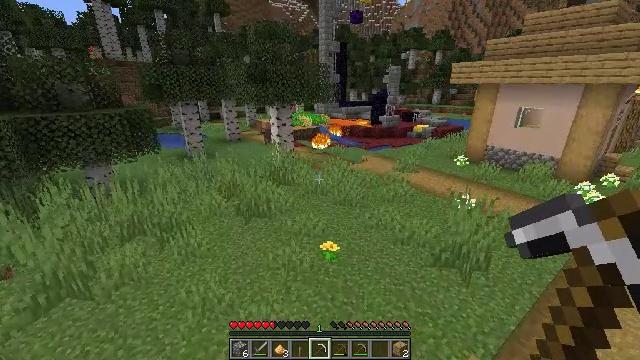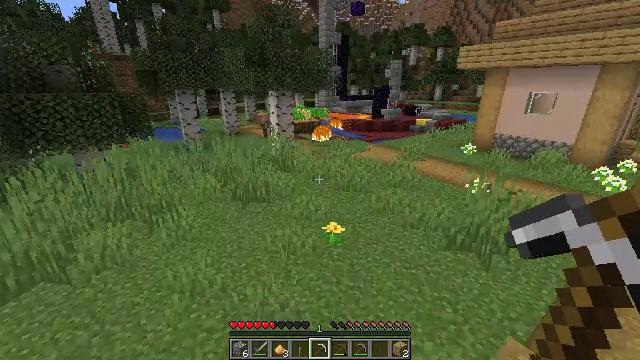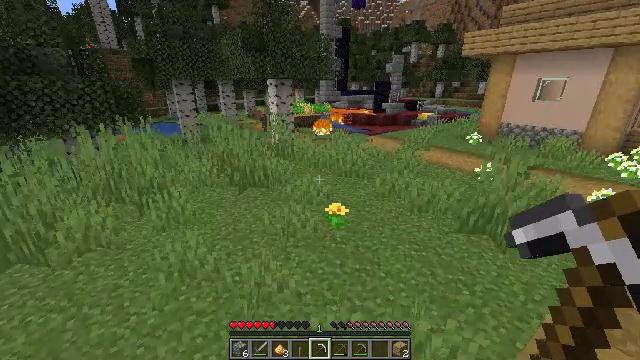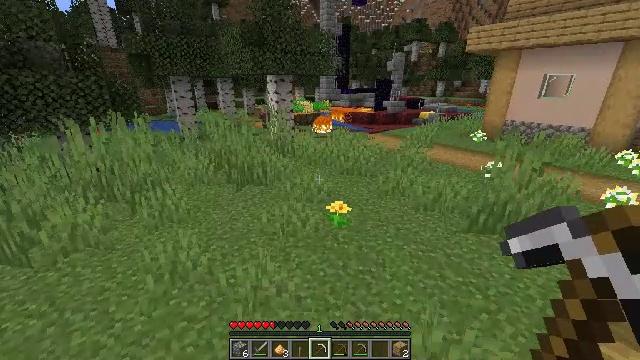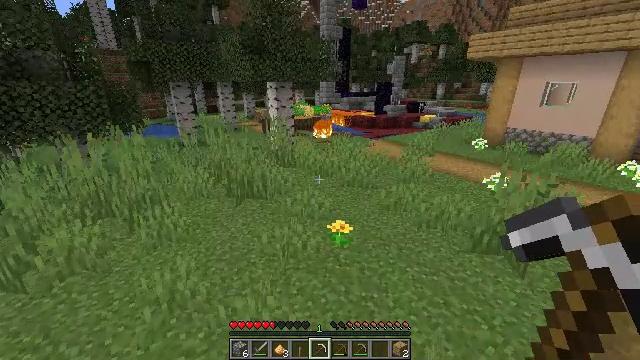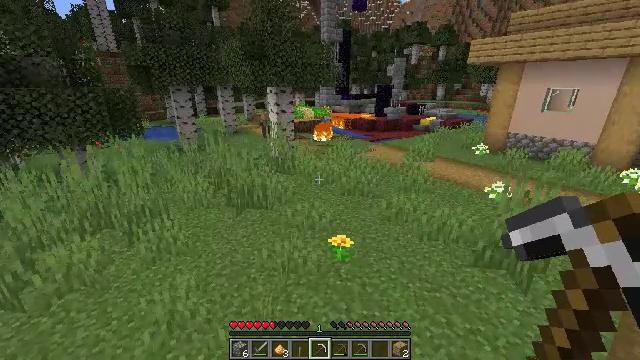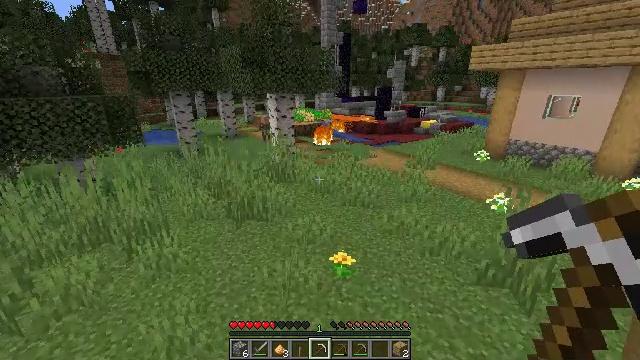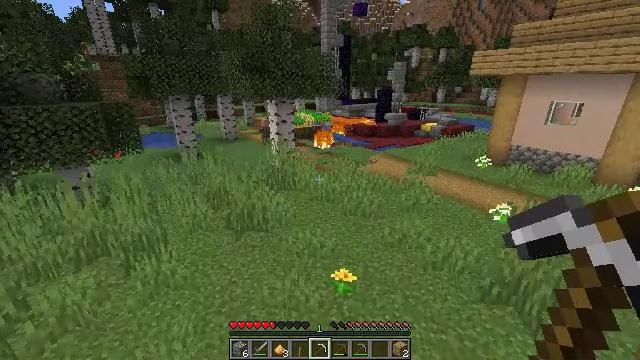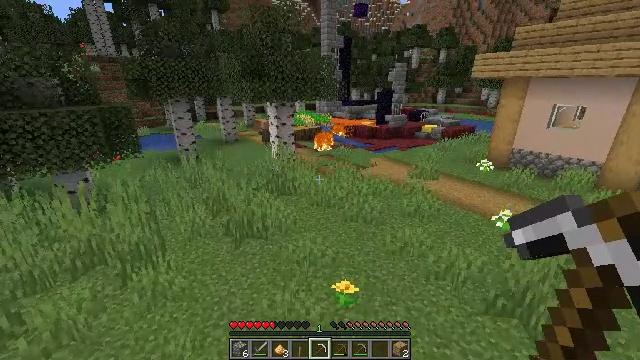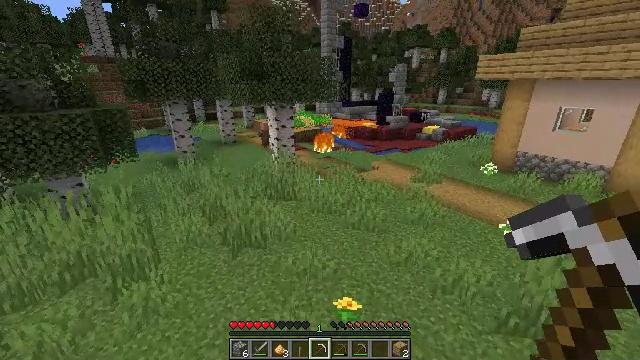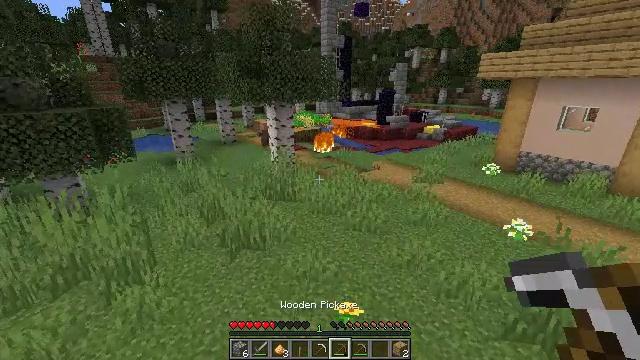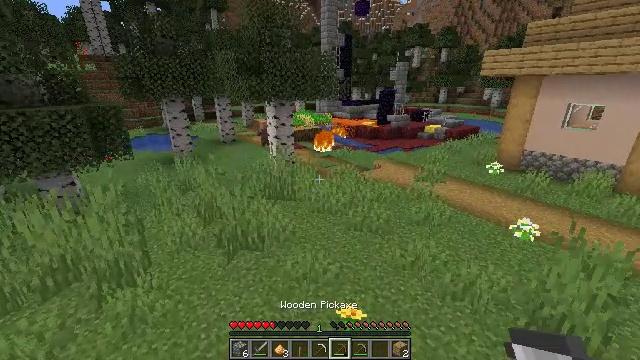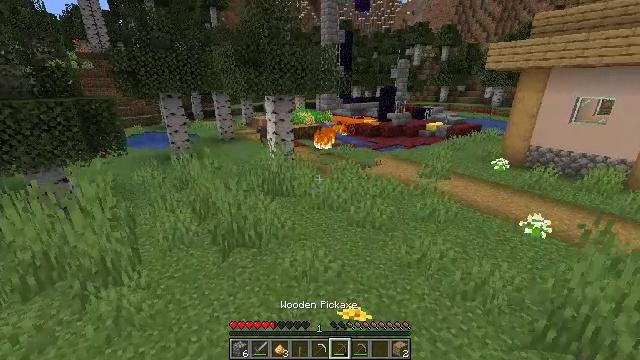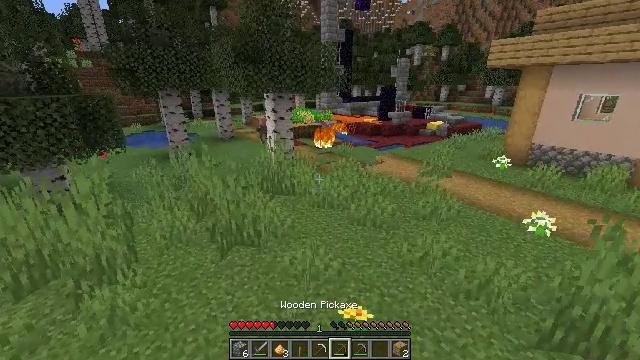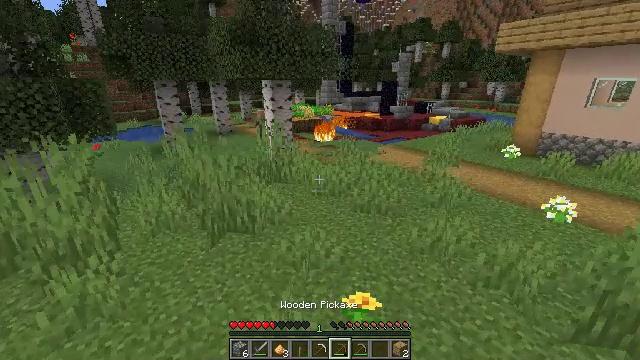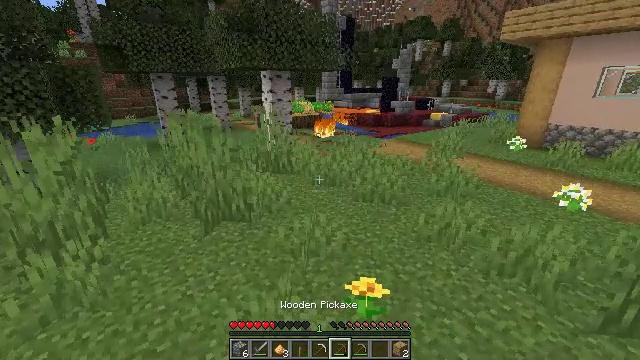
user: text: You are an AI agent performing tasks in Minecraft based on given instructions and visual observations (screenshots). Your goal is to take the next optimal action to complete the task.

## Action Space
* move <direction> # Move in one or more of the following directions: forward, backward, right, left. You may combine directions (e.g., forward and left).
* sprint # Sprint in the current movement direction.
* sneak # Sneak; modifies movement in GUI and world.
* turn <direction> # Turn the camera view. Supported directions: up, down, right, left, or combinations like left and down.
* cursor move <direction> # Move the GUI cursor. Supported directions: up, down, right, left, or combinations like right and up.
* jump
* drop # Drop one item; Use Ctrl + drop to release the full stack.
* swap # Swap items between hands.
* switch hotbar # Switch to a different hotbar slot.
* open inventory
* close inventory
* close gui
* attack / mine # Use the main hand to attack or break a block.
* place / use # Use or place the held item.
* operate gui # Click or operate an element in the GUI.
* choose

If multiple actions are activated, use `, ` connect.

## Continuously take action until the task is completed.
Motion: motion action
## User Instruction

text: Mine the birch log from the tree.
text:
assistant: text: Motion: move forward, jump
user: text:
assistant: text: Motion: move forward, jump
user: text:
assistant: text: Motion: move forward, jump
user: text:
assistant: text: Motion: move forward, jump
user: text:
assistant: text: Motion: move forward, jump
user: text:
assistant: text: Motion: move forward, jump
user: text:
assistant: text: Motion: move forward, jump
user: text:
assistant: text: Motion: move forward, jump
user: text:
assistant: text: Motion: move forward, jump
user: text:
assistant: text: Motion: move forward, jump
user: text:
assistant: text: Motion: move forward, jump
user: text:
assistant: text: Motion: move forward, jump
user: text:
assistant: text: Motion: move forward, jump
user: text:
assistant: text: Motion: move forward, jump
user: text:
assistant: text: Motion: move forward, jump
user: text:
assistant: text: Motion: move forward, jump
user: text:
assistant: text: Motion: move forward, jump
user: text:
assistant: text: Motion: move forward, jump
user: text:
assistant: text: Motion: move forward, jump
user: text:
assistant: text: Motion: move forward, jump
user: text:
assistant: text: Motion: move forward, jump
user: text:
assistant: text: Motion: move forward, jump
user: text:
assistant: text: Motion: move forward, jump
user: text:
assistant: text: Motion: move forward, jump
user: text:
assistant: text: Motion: move forward, jump
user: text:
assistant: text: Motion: move forward, jump
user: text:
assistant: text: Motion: move forward, jump
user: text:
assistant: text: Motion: move forward, jump
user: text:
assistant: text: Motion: move forward, jump
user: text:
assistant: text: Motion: move forward, jump